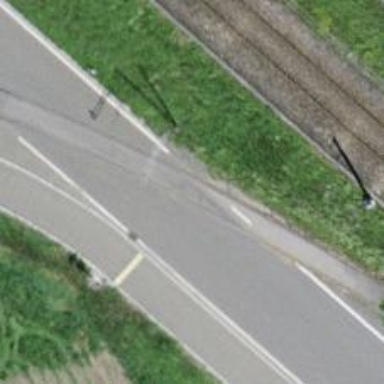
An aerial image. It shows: Railway level crossing.